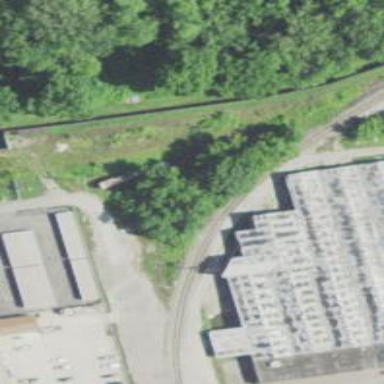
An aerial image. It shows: Abandoned railway.